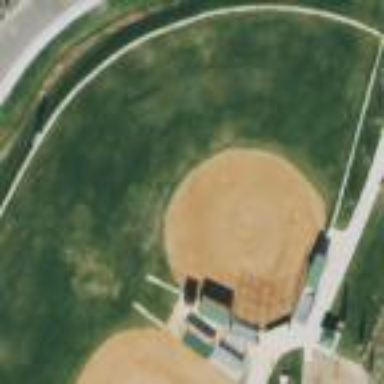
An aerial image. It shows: Grassy baseball pitch for leisure sports.